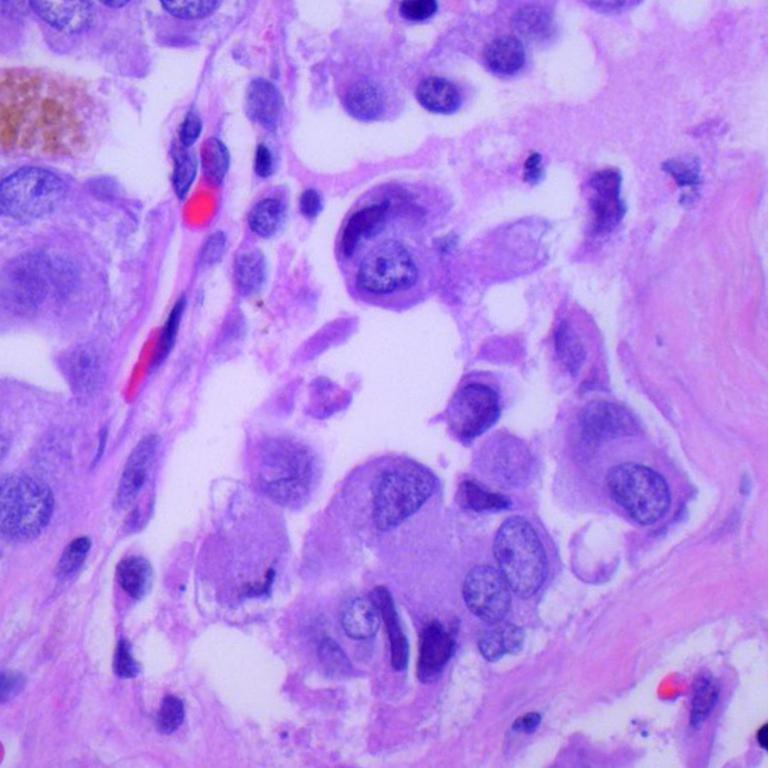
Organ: lung
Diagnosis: adenocarcinomas